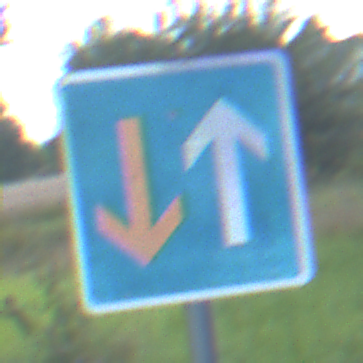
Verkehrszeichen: VorrangVorGegenverkehr
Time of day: MorningAfternoon
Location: Outdoor (Nature)
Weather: PartlyCloudy
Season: NotSpecified
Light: Natural